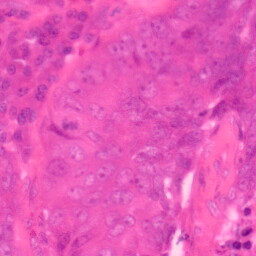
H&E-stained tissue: Colon